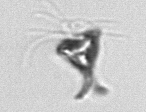
Label: Pyramimonas_longicauda